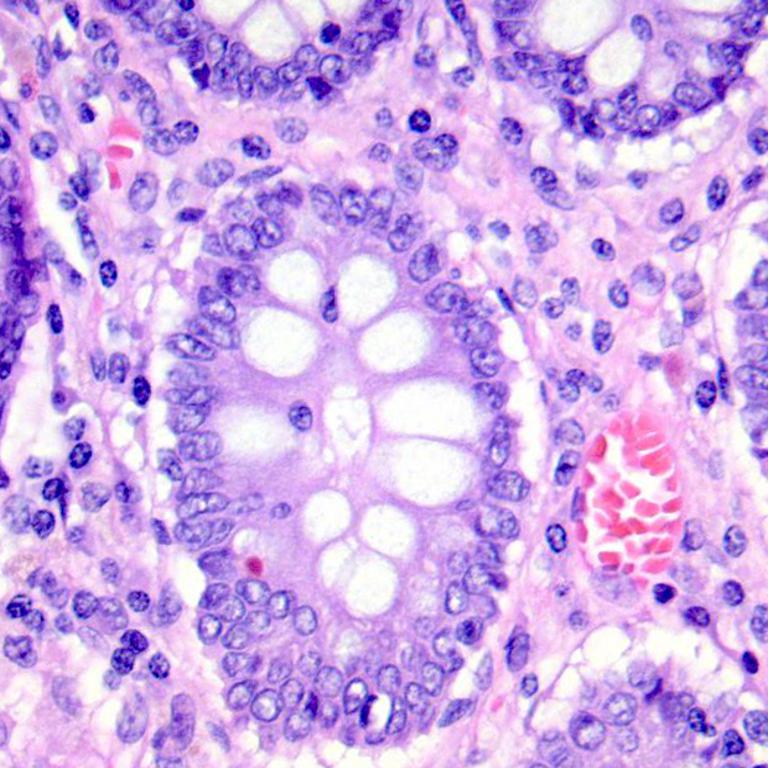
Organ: colon
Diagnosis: benign